Question: I use to have a relative layout where i use to have some ImageButtons arranged. Now because i have a lot of buttons, i though i would reduce the code size and make most of the stuff in java dynamically instead of static xml. I created a grid layout where i throw the elements ImageButtons inside along with a TextView.
'''
<RelativeLayout xmlns:android="http://schemas.android.com/apk/res/android"
android:layout_width="wrap_content"
android:layout_height="wrap_content"
android:layout_weight="50" >
<TextView
android:id="@+id/text_view"
android:layout_width="wrap_content"
android:layout_height="wrap_content"
android:layout_alignParentTop="true"
android:layout_centerHorizontal="true"/>
<ImageButton
android:id="@+id/button_item"
android:layout_width="wrap_content"
android:layout_height="wrap_content"
android:layout_below="@+id/text_view"
android:layout_centerHorizontal="true"
android:src="@drawable/play_button" />
</RelativeLayout>
'''
i Extended the BaseAdapter and pass a list with the items to fill the gridview. It works ok, but the buttons used to look different (background color):

Also the wrap_content attribute is a bit off, since it cuts off a bit of the edges on the bottom and on the right.
Any idea what can cause this?
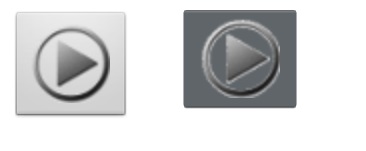
Answer: Solved it! The problem was that when i was creating my custom fragmentPagerAdapter that contained the buttons, i was passing the context retrieved by getApplicationContext(). I switched it to getBaseContext() and now works as expected.